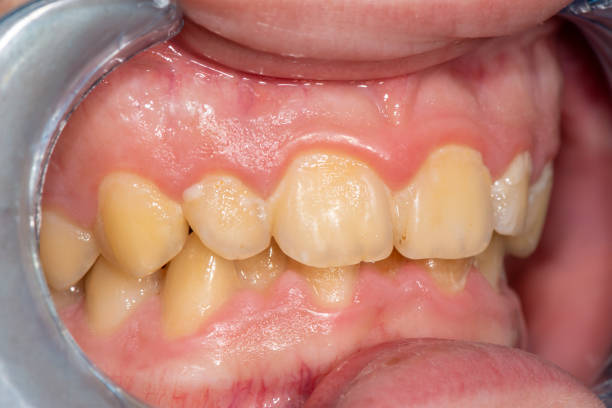
Condition: Calculus